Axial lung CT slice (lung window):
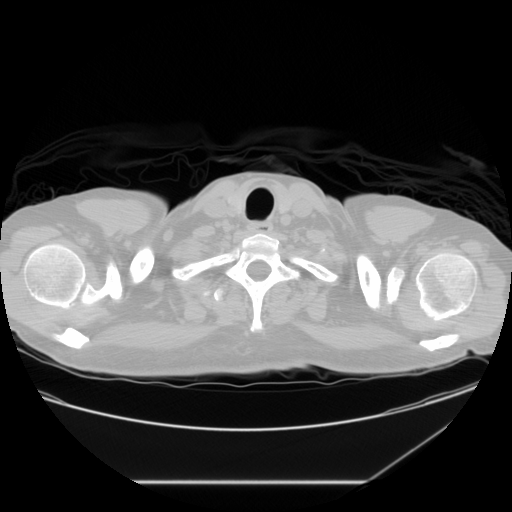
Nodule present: no